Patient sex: F
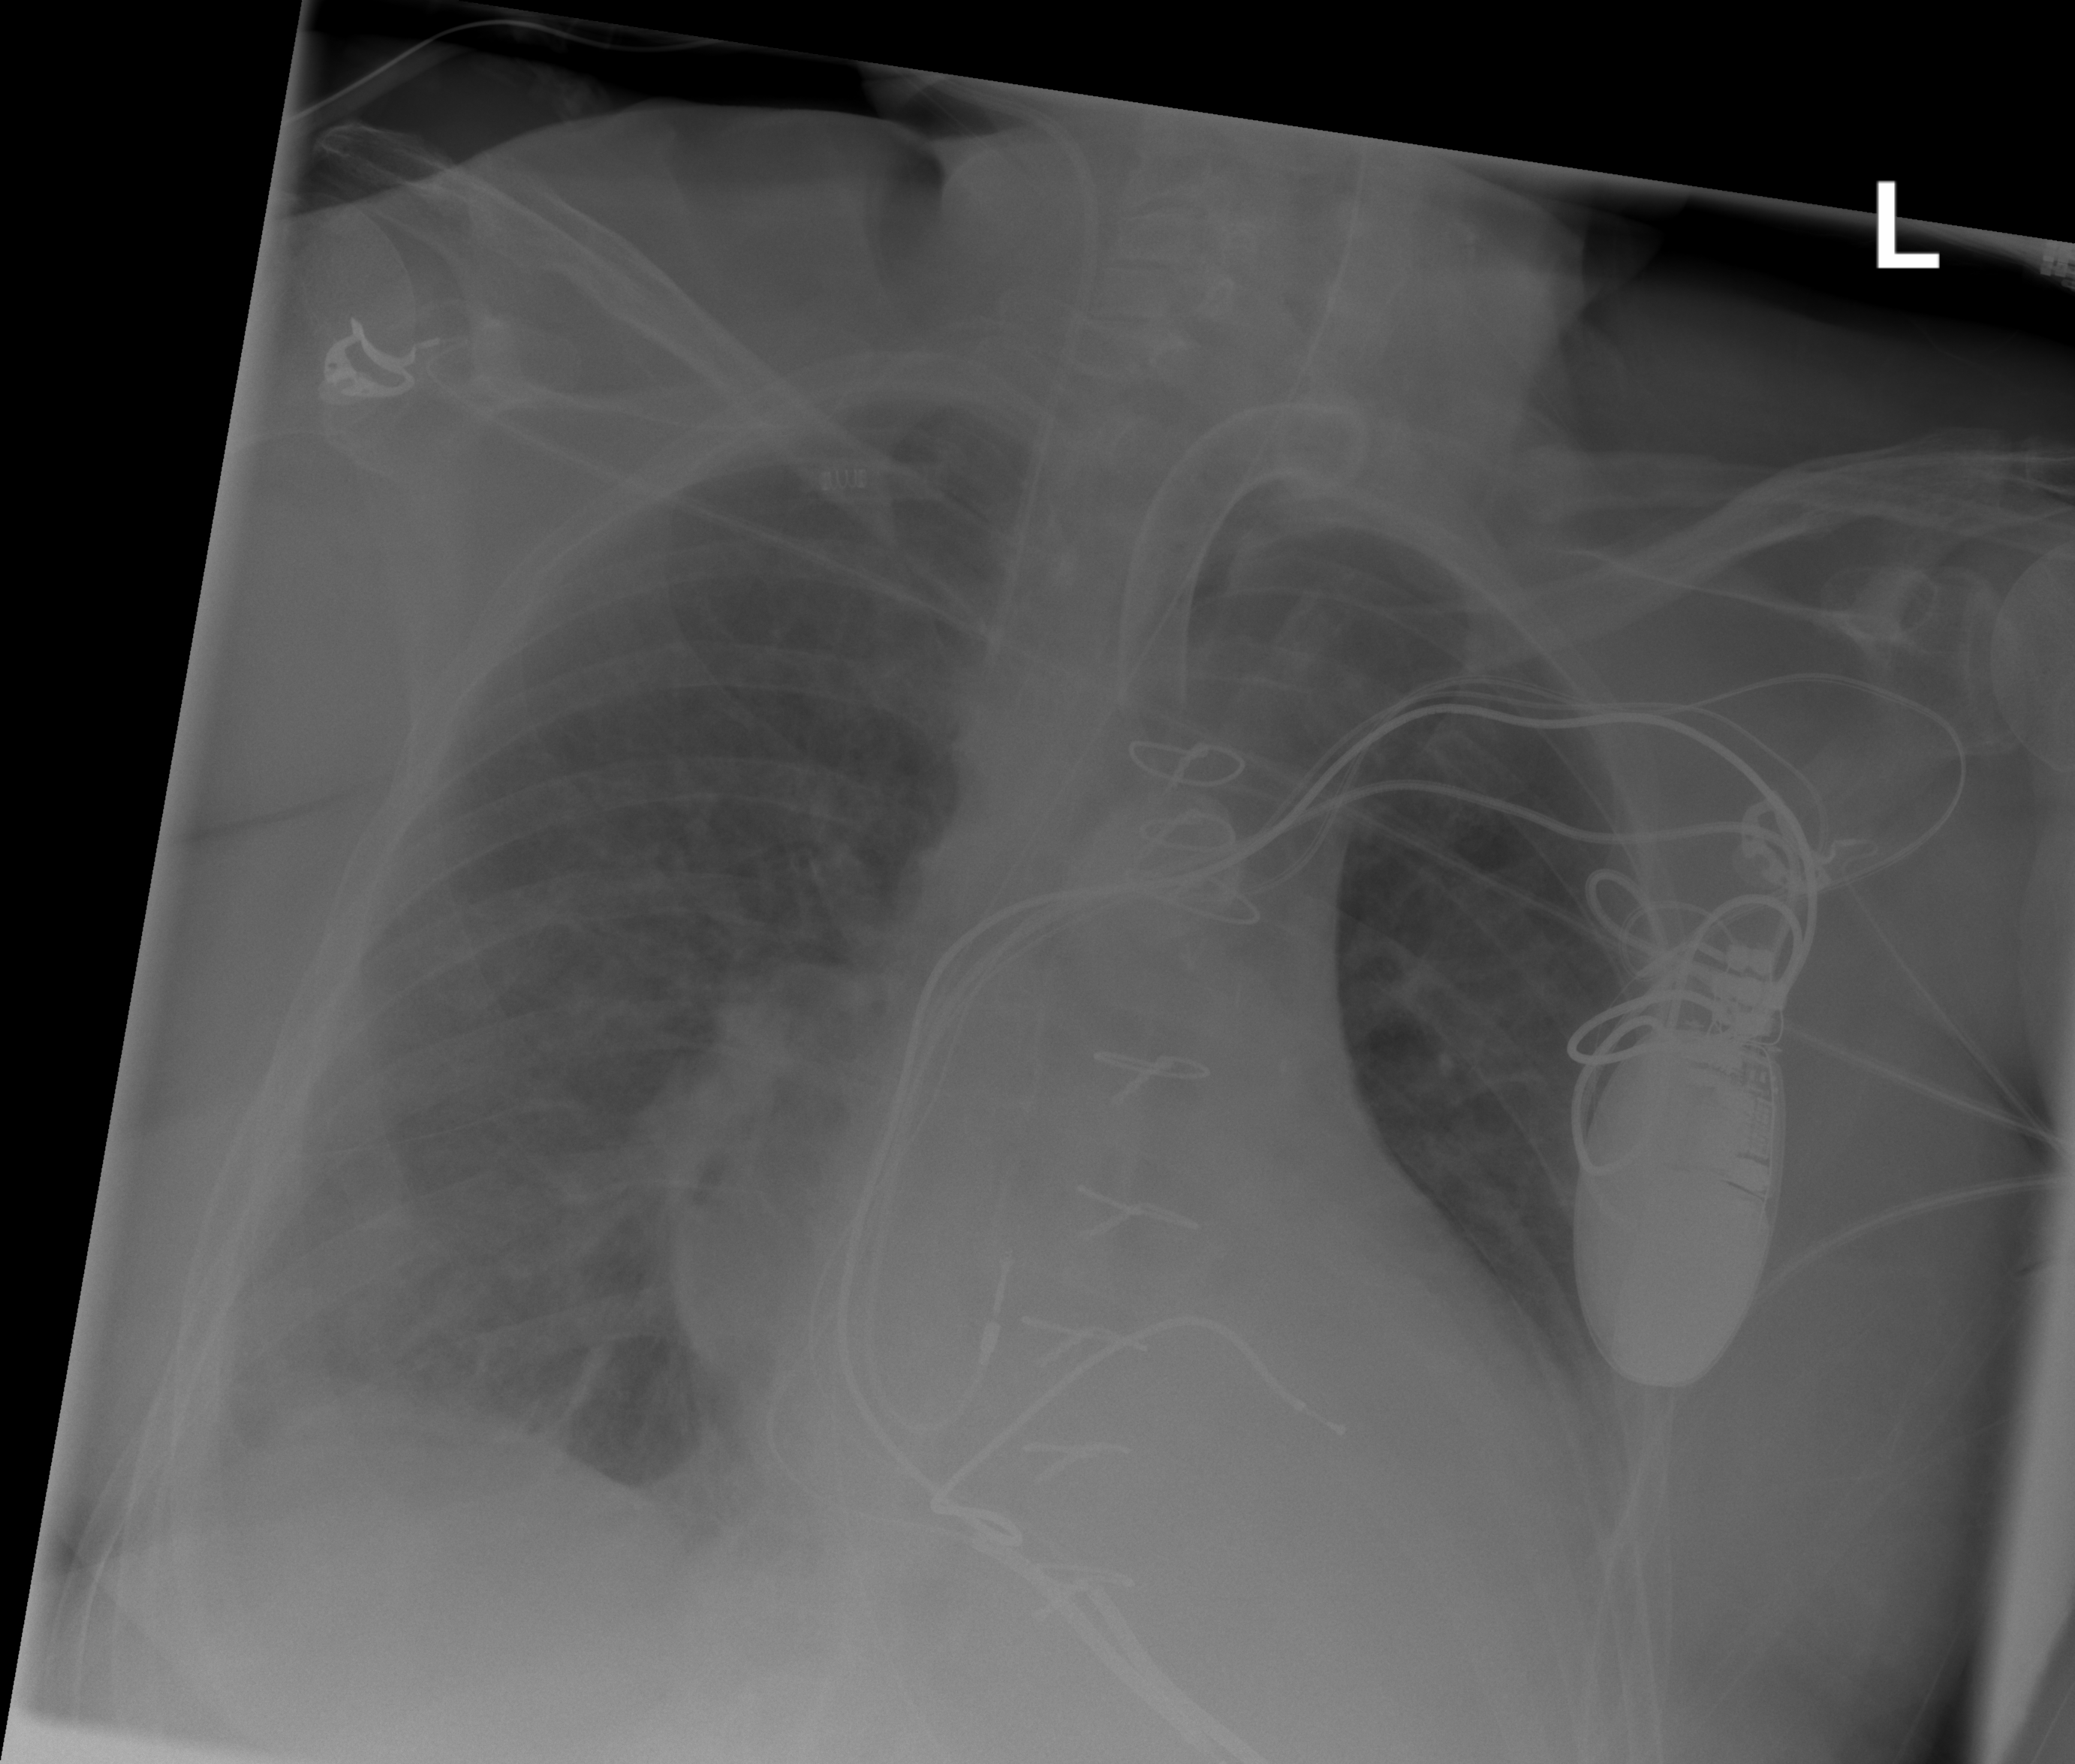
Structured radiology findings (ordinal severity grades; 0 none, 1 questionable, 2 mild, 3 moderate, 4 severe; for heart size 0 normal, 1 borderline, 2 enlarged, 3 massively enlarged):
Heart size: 2
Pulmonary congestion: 0
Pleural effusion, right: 2
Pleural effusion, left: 2
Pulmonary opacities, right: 0
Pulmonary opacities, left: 0
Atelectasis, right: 0
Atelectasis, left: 0